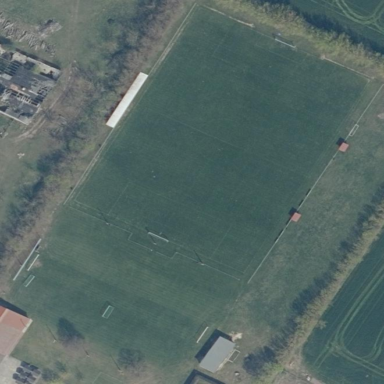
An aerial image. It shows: Stadium for soccer matches.